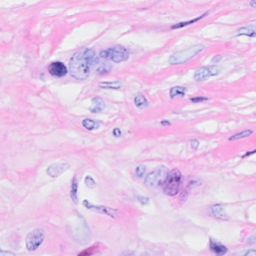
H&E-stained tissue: Breast